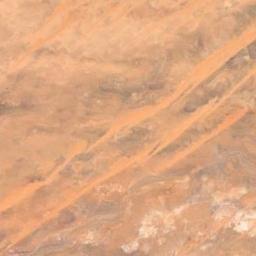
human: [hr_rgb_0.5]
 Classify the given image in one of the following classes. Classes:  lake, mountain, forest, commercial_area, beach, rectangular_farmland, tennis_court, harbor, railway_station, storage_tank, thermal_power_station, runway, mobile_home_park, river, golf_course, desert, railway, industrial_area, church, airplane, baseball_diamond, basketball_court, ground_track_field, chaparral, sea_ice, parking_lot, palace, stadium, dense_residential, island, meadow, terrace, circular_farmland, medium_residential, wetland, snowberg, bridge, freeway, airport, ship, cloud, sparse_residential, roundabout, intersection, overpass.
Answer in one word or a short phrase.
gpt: desert